Question: I am having a ridiculous problem where my input text field and submit buttons are not lining up and I really can't figure out an elegant solution of how to fix it. As you can see in the image below, the input text field (labeled "Enter Keywords" in the upper right") is 2px higher than the "Search" submit button:

Here is the HTML:
'''
<div id="search">
<form action="#" method="POST" id="search_form">
<div id="search_inputs">
<input type="text" placeholder="Enter Keywords" name="keywords" />
<input class="button" type="submit" name="search" value="SEARCH" />
</div>
</form>
</div>
'''
Here is the css code:
'''
#search_form .button {
background: black;
color: white;
padding: 3px 15px;
border: none;
font-size: 7pt;
height: 18px;
}
#search_form input[name="keywords"] {
width: 175px;
}
#search {
margin-top: 7px;
float: right;
}
'''
I'm pretty sure setting the font-size to 7pt is messing it up, but I'm not sure why and I don't know how to deal with this because that's the font size of my other buttons in the area.
Thanks for any help!
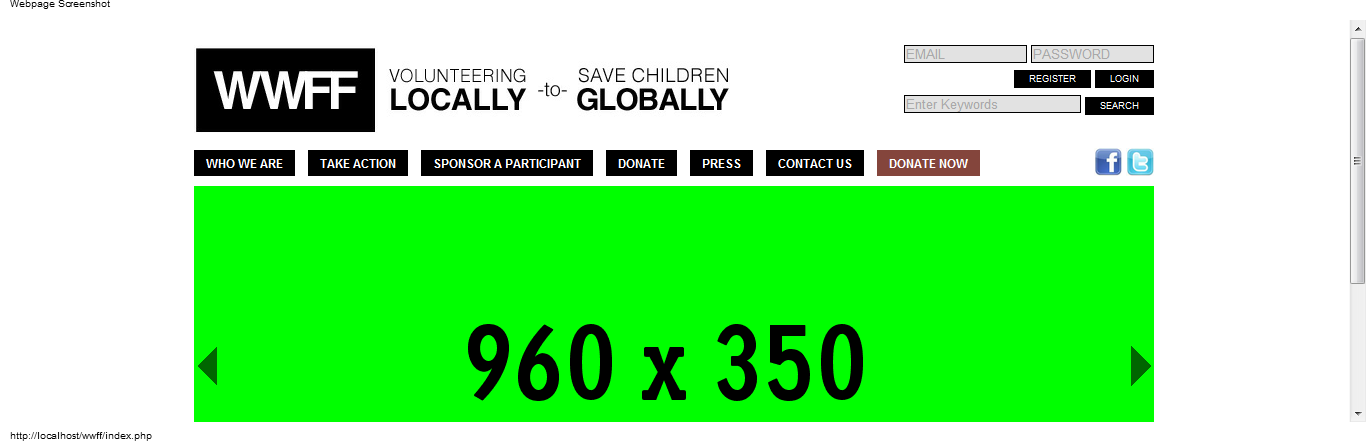
Answer: adding a 'float: left;' to the '#search_form input[name="keywords"]' style align's their tops correctly, then adding some 'margin-right' should get you good to go.
<URL>
The issue stems from the 'float: right' on the search button. The input box has a natural 'display: inline-block' to it, which causes the slight drop. Normally when you float right the fix to this is to move that element upwards in the DOM. This won't work in this case. By changing the input to a floated element you are also forcing it to be 'display: inline'.
Though I'm not sure why you can't just add a 'display: inline' to the element.